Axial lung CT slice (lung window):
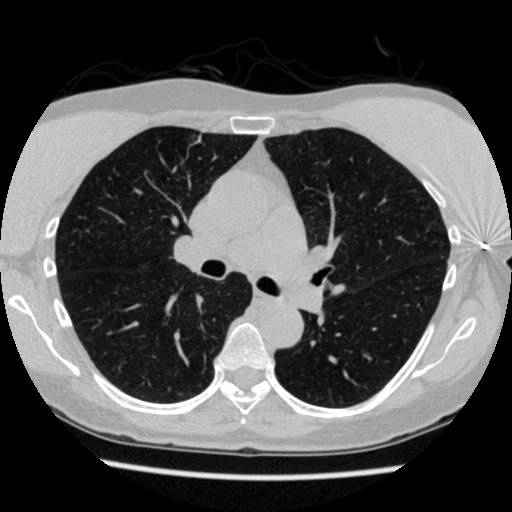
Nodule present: no